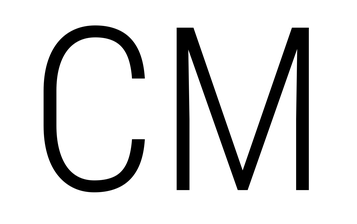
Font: Roboto_Condensed_Light